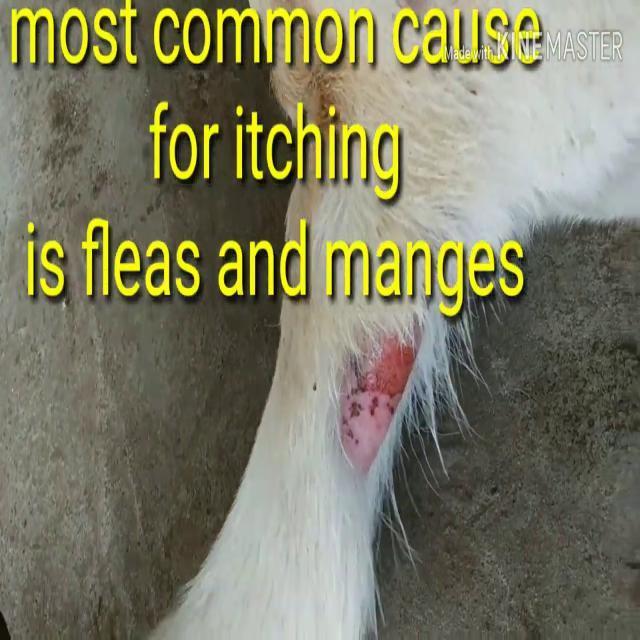
Canine dermatitis — inflammation of the skin presenting with erythema, pruritus, papules, and excoriation. May be allergic, contact, or atopic in origin.